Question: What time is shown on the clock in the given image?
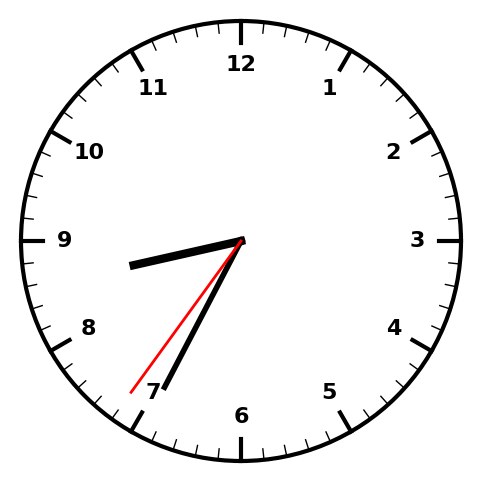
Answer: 08:34:36